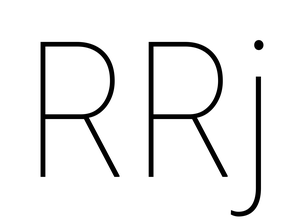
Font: Roboto_Condensed_Thin